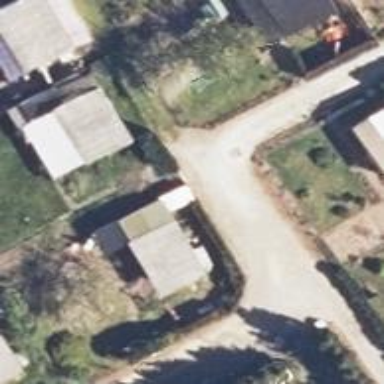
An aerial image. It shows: Footway with gravel surface.